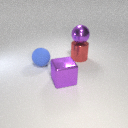
large red metal cylinder to the right of large purple metal cube